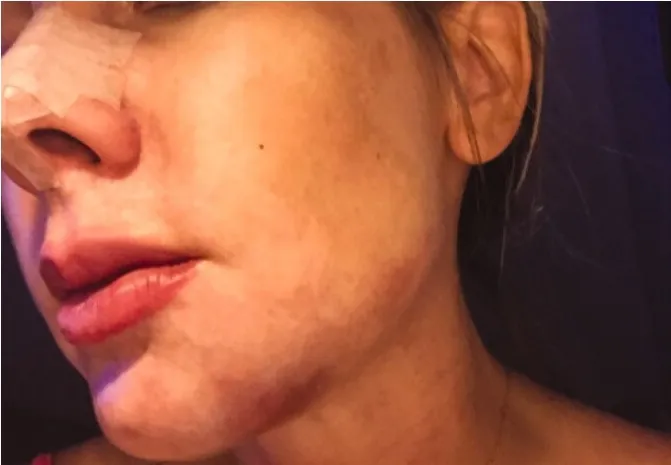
9 January 2019. Immediate post-procedure. Hematoma and skin with cyanotic/hyperemic aspect.
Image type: medical_photograph (skin_photograph)